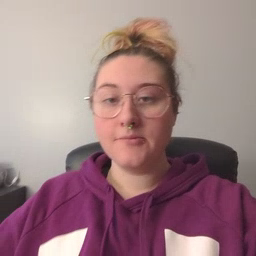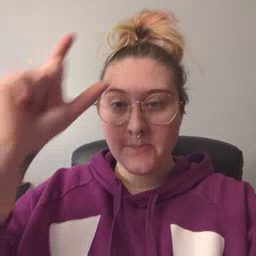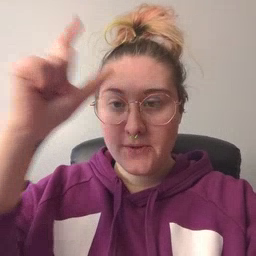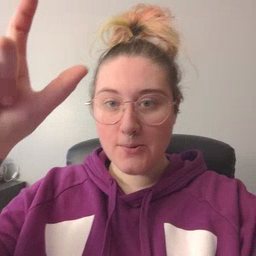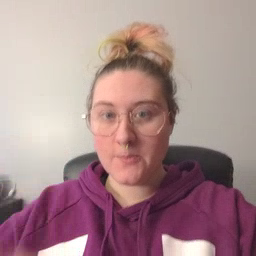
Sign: moon